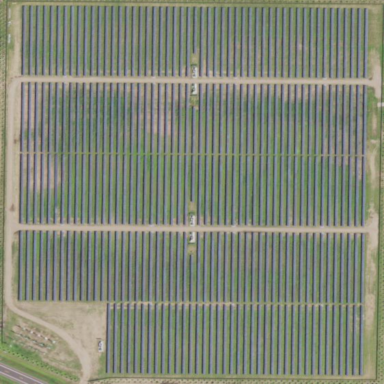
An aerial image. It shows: Solar photovoltaic power plant surrounded by fence.